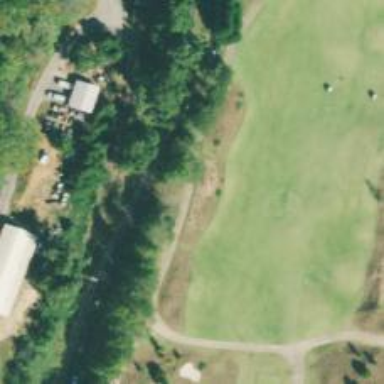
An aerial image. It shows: Service road used as golf cart path.